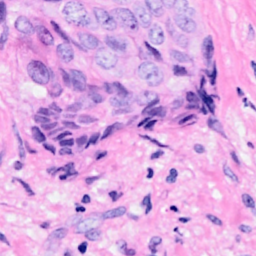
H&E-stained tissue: Breast